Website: lowes
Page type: cart
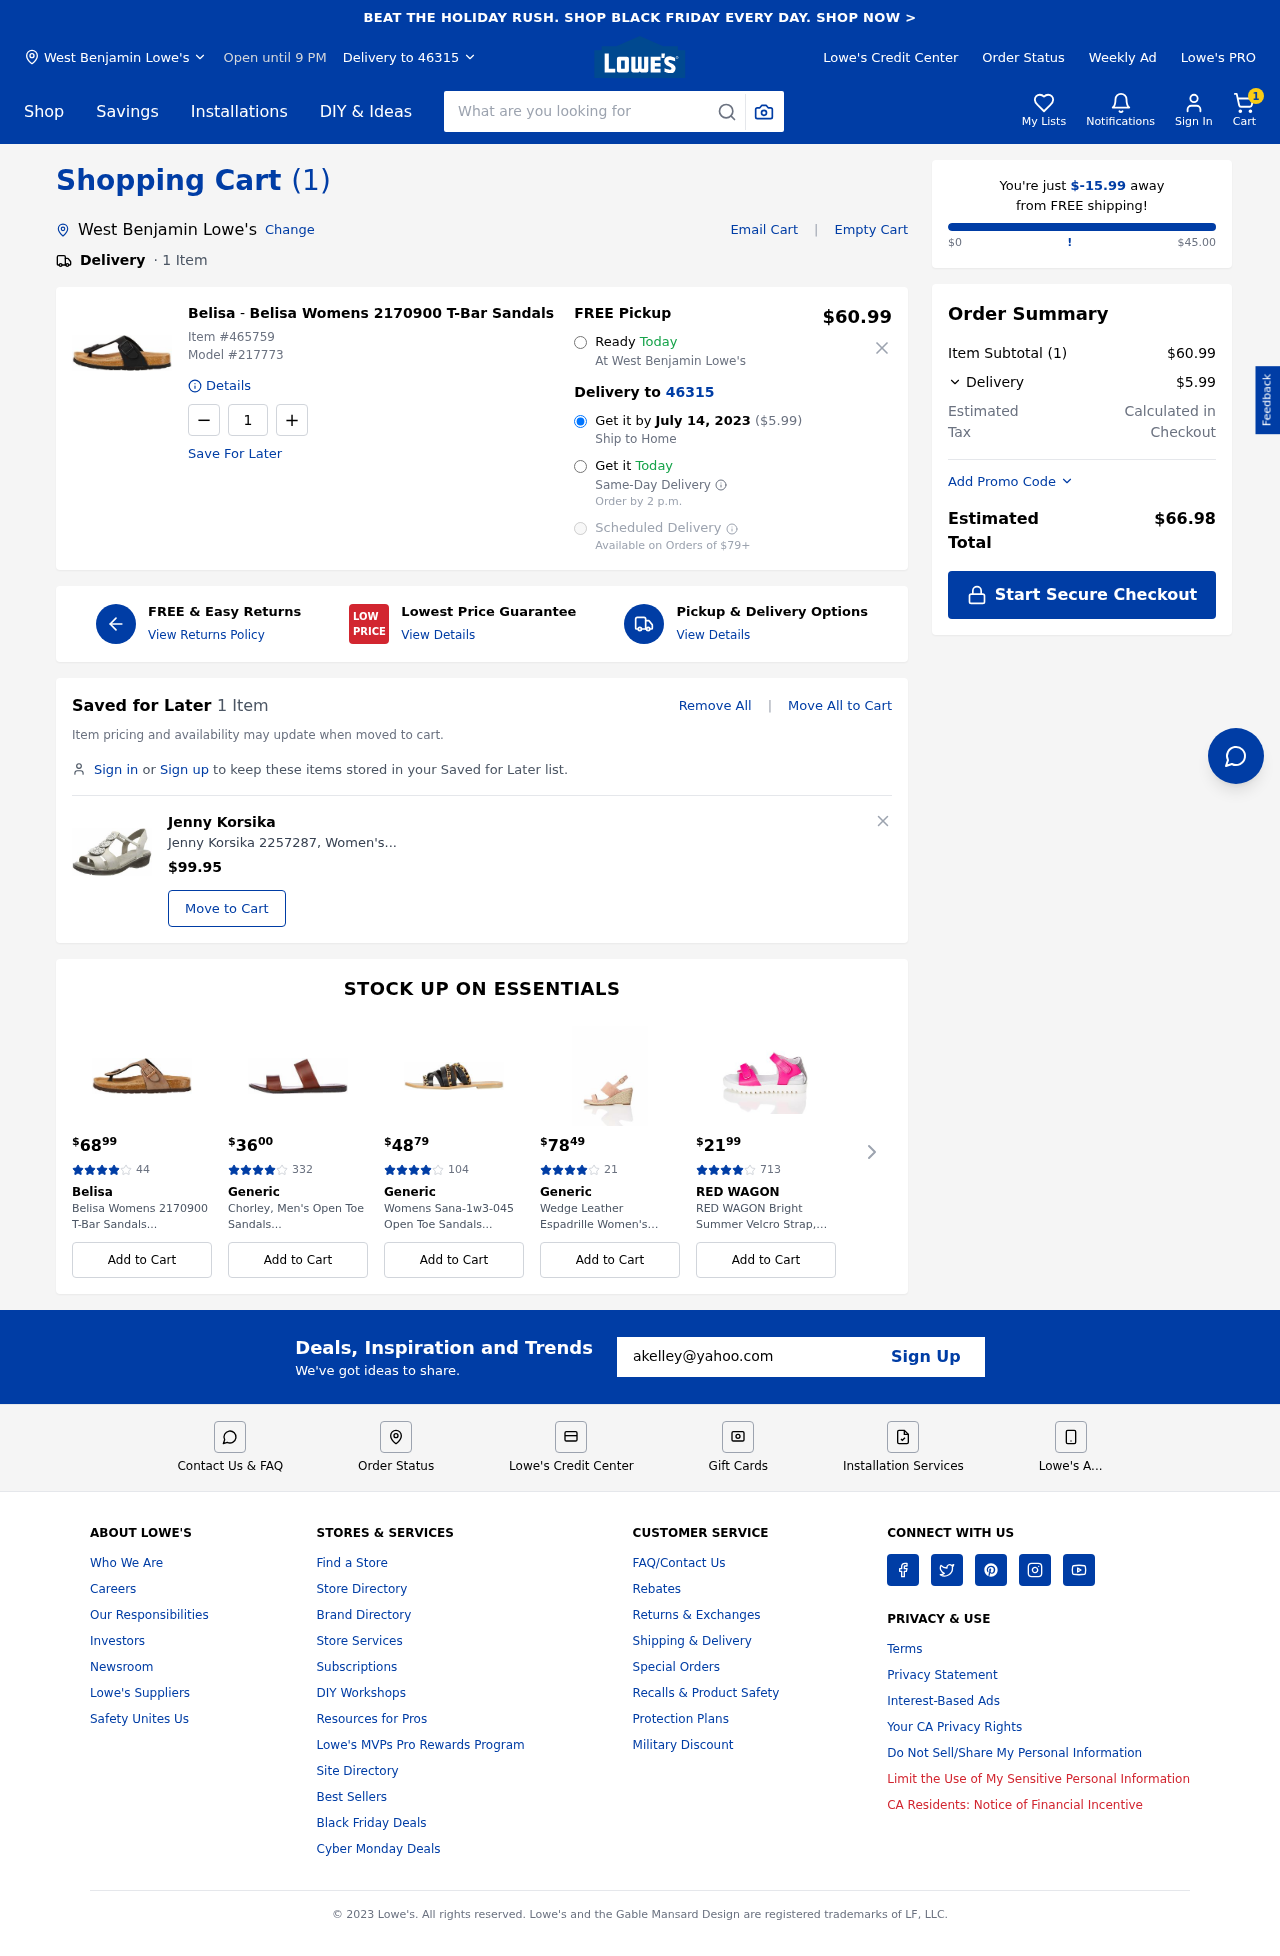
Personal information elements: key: PII_CITY
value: West Benjamin Lowe's
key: PII_EMAIL
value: akelley@yahoo.com
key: PII_POSTCODE
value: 46315
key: PII_CITY2
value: West Benjamin Lowe's
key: PII_CITY3
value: West Benjamin
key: PII_POSTCODE2
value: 46315
Product elements: key: PRODUCT1_BRAND
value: Belisa
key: PRODUCT1_NAME
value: Belisa Womens 2170900 T-Bar Sandals
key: PRODUCT1_PRICE
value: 60.99
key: PRODUCT1_QUANTITY
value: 1
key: PRODUCT2_BRAND
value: Jenny Korsika
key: PRODUCT2_NAME
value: Jenny Korsika 2257287, Women's T-Bar Sandals
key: PRODUCT2_PRICE
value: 99.95
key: PRODUCT1_ITEM_NUMBER
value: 465759
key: PRODUCT1_MODEL_NUMBER
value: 217773
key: PRODUCT3_PRICE
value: $6899
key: PRODUCT3_NUM_RATINGS
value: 44
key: PRODUCT3_BRAND
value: Belisa
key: PRODUCT3_NAME
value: Belisa Womens 2170900 T-Bar Sandals...
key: PRODUCT4_PRICE
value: $3600
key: PRODUCT4_NUM_RATINGS
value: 332
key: PRODUCT4_BRAND
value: Generic
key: PRODUCT4_NAME
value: Chorley, Men's Open Toe Sandals...
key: PRODUCT5_PRICE
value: $4879
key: PRODUCT5_NUM_RATINGS
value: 104
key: PRODUCT5_BRAND
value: Generic
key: PRODUCT5_NAME
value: Womens Sana-1w3-045 Open Toe Sandals...
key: PRODUCT6_PRICE
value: $7849
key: PRODUCT6_NUM_RATINGS
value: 21
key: PRODUCT6_BRAND
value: Generic
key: PRODUCT6_NAME
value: Wedge Leather Espadrille Women's Peeptoe...
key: PRODUCT7_PRICE
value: $2199
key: PRODUCT7_NUM_RATINGS
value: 713
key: PRODUCT7_BRAND
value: RED WAGON
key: PRODUCT7_NAME
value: RED WAGON Bright Summer Velcro Strap, Gi...
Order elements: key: ORDER_NUM_ITEMS
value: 1
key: ORDER_DELIVERY_DATE
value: July 14, 2023
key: ORDER_SHIPPING_COST2
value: $5.99
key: ORDER_SHIPPING_AWAY
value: $-15.99
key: ORDER_SUBTOTAL
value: $60.99
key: ORDER_SHIPPING_COST
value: $5.99
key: ORDER_TOTAL
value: $66.98
Search elements: key: HEADER_SEARCH
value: What are you looking for
Other elements: key: SAVED_NUM_ITEMS
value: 1 Item